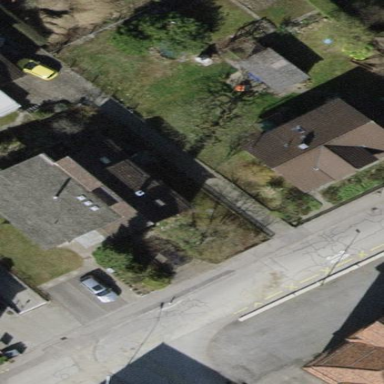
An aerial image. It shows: Semidetached house.